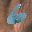
Label: 6